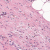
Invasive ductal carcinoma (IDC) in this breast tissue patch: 0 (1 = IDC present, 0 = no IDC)